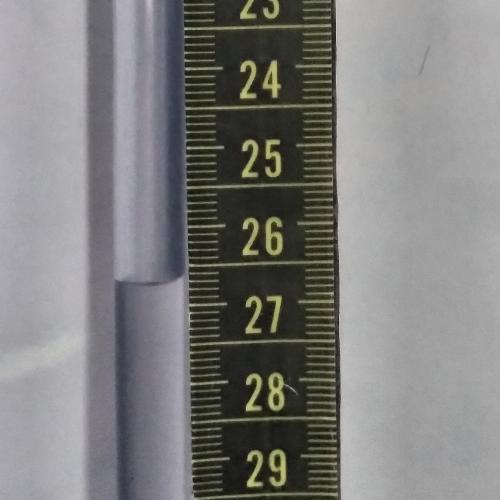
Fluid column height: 26.7 cm